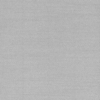
Label: dusty